Brain MRI, t1w sequence, axial 2D slice.
Patient: age 46, sex F, weight 95 kg, height 1.95 m
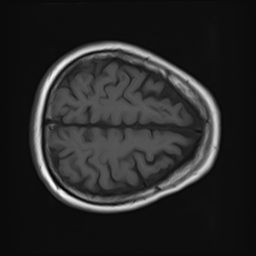